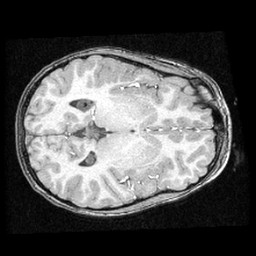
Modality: T1w
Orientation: axial
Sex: male
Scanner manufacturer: ge
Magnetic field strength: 1.5 T
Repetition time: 21 s
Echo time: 0.008 s